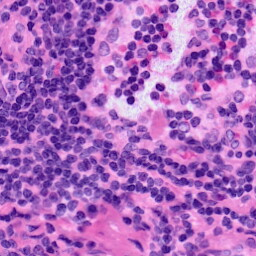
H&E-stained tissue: LymphNode